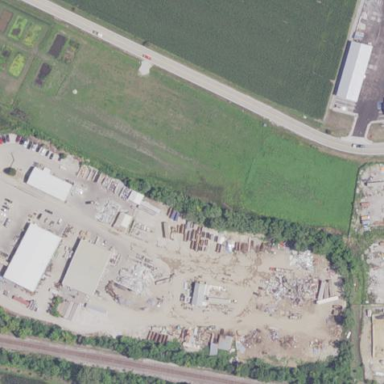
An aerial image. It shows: Industrial area with recycling center.